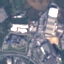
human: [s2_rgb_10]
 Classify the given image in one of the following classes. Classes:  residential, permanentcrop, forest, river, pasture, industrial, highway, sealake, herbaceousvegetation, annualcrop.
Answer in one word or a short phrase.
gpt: Industrial